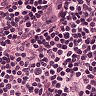
Metastatic tissue present: no